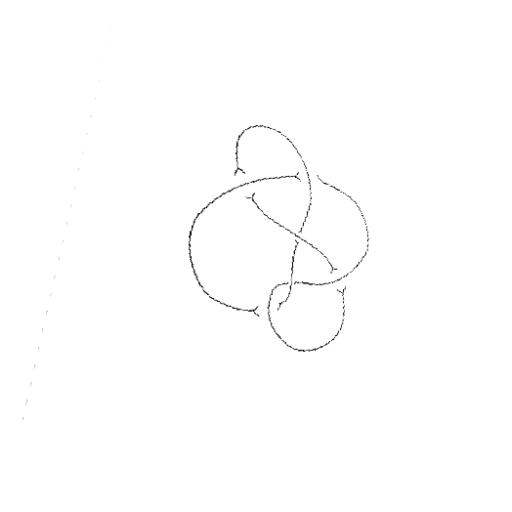
Crossing number: 6